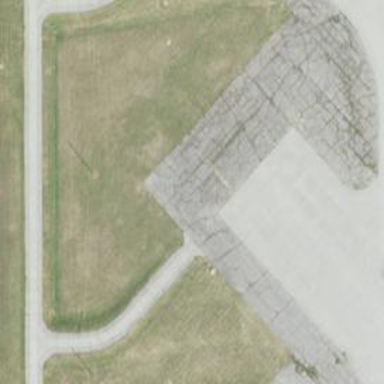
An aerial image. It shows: Image of taxiway at airport.